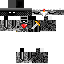
A male skeleton skin with dark skin, wearing brown helmet dressed in a black armor chest and black pants, featuring a closed mouth.